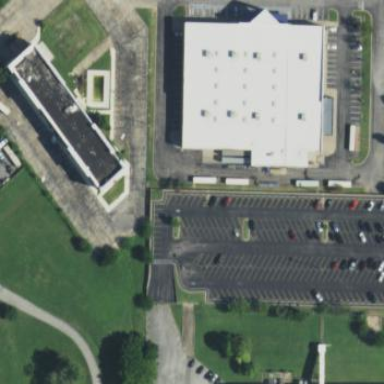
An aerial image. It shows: Building.